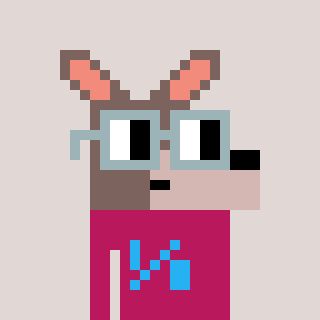
a pixel art character with square dark gray glasses, a kangaroo-shaped head and a darkpink-colored body on a warm background